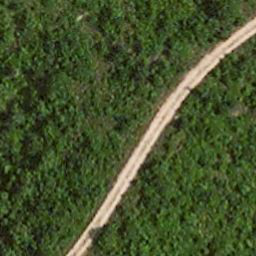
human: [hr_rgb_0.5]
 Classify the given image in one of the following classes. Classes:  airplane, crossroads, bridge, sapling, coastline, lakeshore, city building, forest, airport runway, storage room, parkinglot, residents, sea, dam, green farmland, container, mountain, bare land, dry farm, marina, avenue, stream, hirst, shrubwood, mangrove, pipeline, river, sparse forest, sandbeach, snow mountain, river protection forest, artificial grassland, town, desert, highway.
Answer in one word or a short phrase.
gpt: avenue